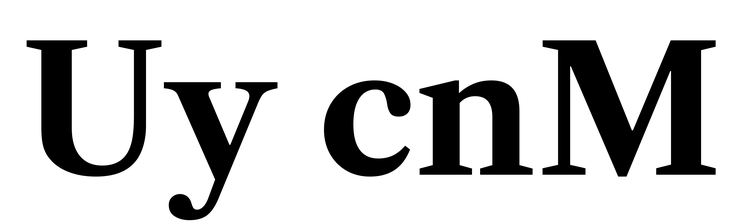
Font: LibreCaslonText_Bold